Question: I've been trying to include a file that had been included in my version of the software previously. File has been excluded using solution explorer from a Visual Studio project connected to the TFS version control system. Project is a Web Application.
When I'm trying to include it back again from the Visual Studio (2017) context menu of the item, option is inactive for some reason.
### screenshot

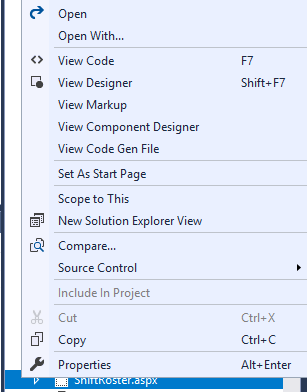
Answer: You can always include a file manually in the .csproj file of the respective project. Add following in the .csproj file under relevant '<ItemGroup>'s
'''
<ItemGroup>
<Compile Include="ShiftRoster.aspx.cs">
<DependentUpon>ShiftRoster.aspx</DependentUpon>
<SubType>ASPXCodeBehind</SubType>
</Compile>
<Compile Include="ShiftRoster.aspx.designer.cs">
<DependentUpon>ShiftRoster.aspx</DependentUpon>
</Compile>
<ItemGroup>
<Content Include="ShiftRoster.aspx" />
'''